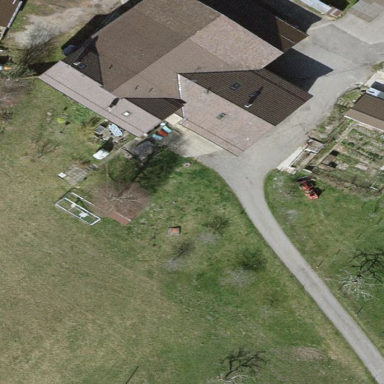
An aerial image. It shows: Farmyard area.